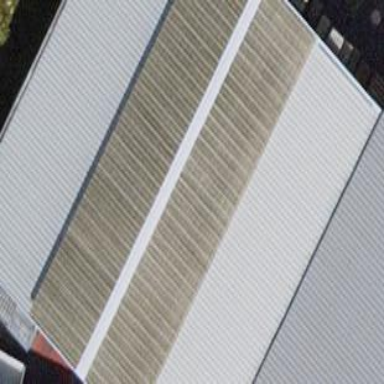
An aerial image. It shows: Warehouse.